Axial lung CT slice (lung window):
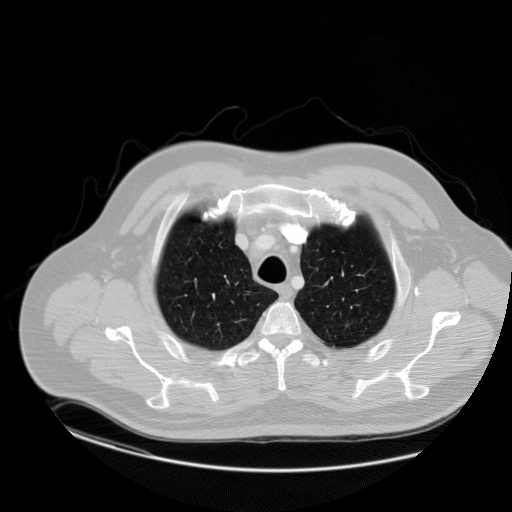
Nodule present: no